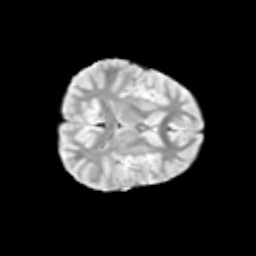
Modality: T2w
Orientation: axial
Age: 9
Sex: female
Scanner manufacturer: siemens
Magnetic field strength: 3 T
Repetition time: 3.8 s
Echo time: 0.07 s